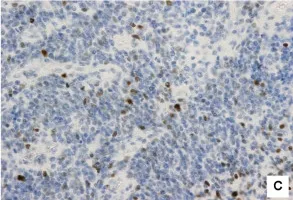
Tumor immunoreactivity. (C) Nuclear p53 was positive in 15%-20% of cells.
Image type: pathology (immunostaining)